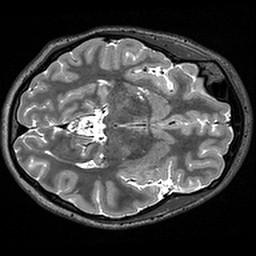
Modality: T2w
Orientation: axial
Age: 20
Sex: female
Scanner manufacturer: siemens
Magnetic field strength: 3 T
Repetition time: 3.2 s
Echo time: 0.567 s